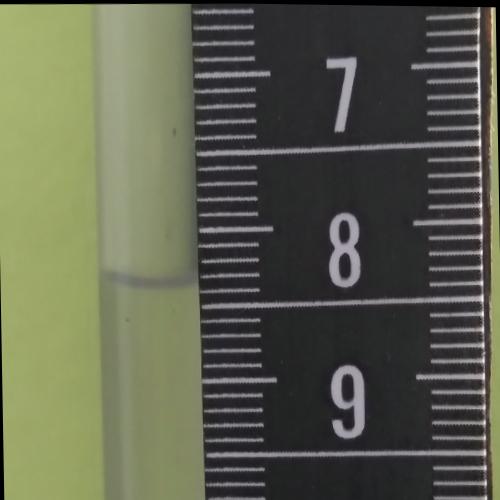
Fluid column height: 8.3 cm